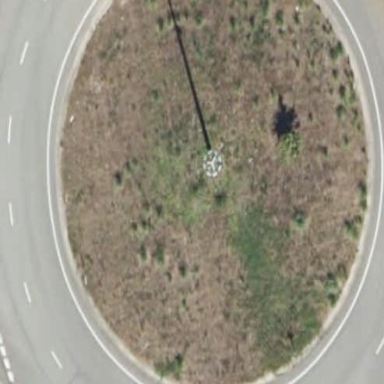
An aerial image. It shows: Paved residential road leading to roundabout.